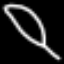
Label: leaf